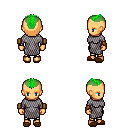
a pixel art fantasy rpg character, female body template, human, tanned skin, chain mail, gold greaves, green short mohawk hairstyle, leather bracers, brown slippers, four views (front, back, left, right), 2x2 character sprite sheet, small pixel art, hard edges, no anti-aliasing